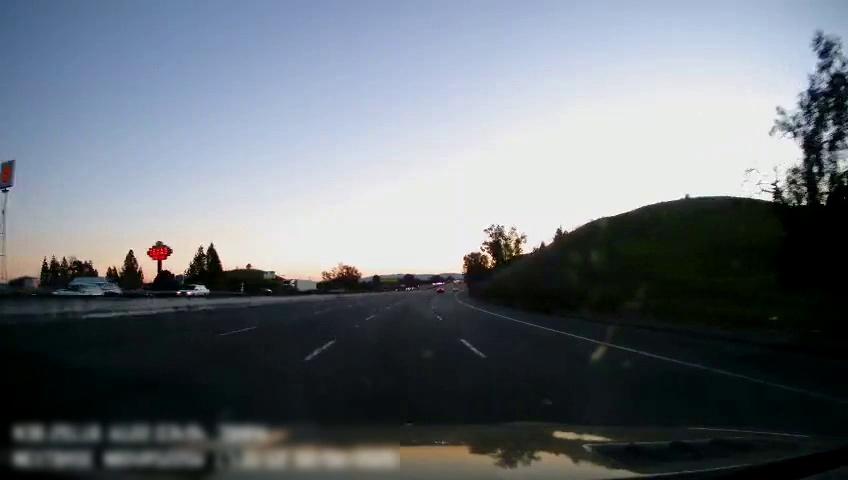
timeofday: Day
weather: Sunny
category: Drivable Space
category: Vehicles | SUV
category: Vehicles | Car
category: Vehicles | SUV
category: Vehicles | Truck
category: Lanes | Current Lane
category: Lanes | Current Lane
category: Lanes | Alternate Lane
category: Lanes | Alternate Lane